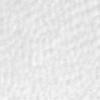
Label: no_change